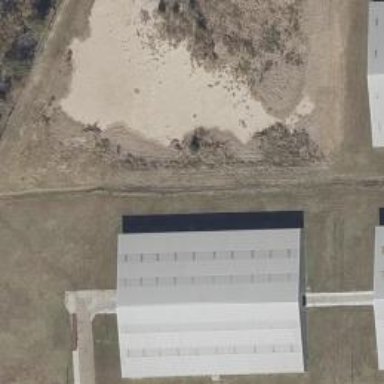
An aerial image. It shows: Warehouse.